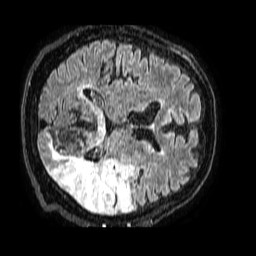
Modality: FLAIR
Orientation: axial
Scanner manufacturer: philips
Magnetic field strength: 1.5 T
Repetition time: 4.8 s
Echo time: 0.3 s